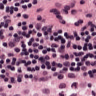
Metastatic tissue present: no